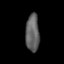
Tissue: prostate
Cell type: T cells
Senescence score: 0.8498
Nuclear area (px): 504
Mean DAPI intensity: 96.337